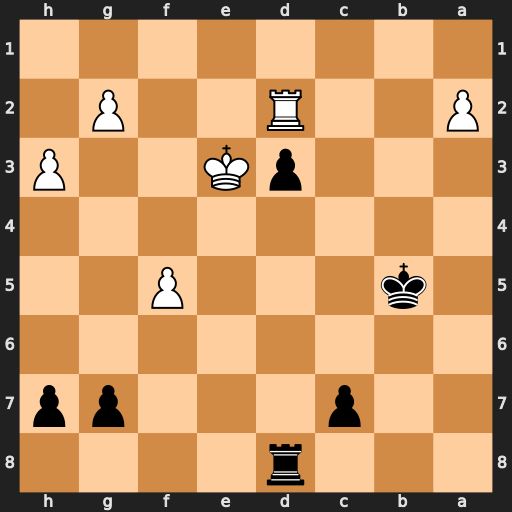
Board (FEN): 3r4/2p3pp/8/1k3P2/8/3pK2P/P2R2P1/8
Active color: b
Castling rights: -
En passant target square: -
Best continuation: Kc4 Rd1 Re8+